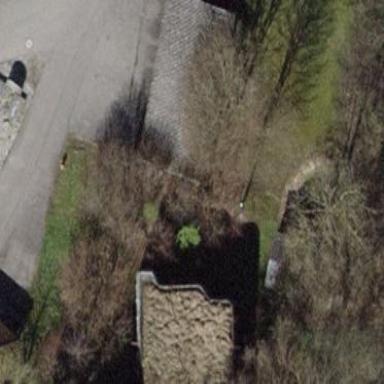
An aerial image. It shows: Garage.